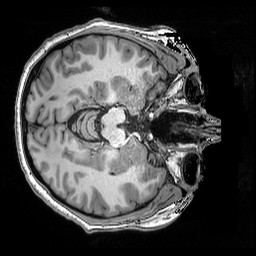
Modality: T1w
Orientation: axial
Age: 30
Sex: female